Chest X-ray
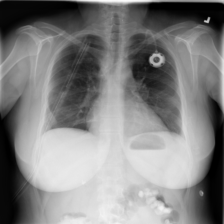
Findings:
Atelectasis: negative
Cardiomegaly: negative
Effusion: negative
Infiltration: negative
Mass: negative
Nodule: negative
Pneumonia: negative
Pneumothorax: negative
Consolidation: negative
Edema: negative
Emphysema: negative
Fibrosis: negative
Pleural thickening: negative
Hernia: negative